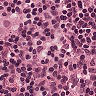
Metastatic tissue present: no